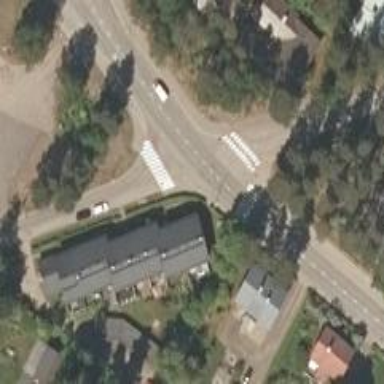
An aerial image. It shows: Asphalt footway with uncontrolled zebra crossing.